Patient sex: M
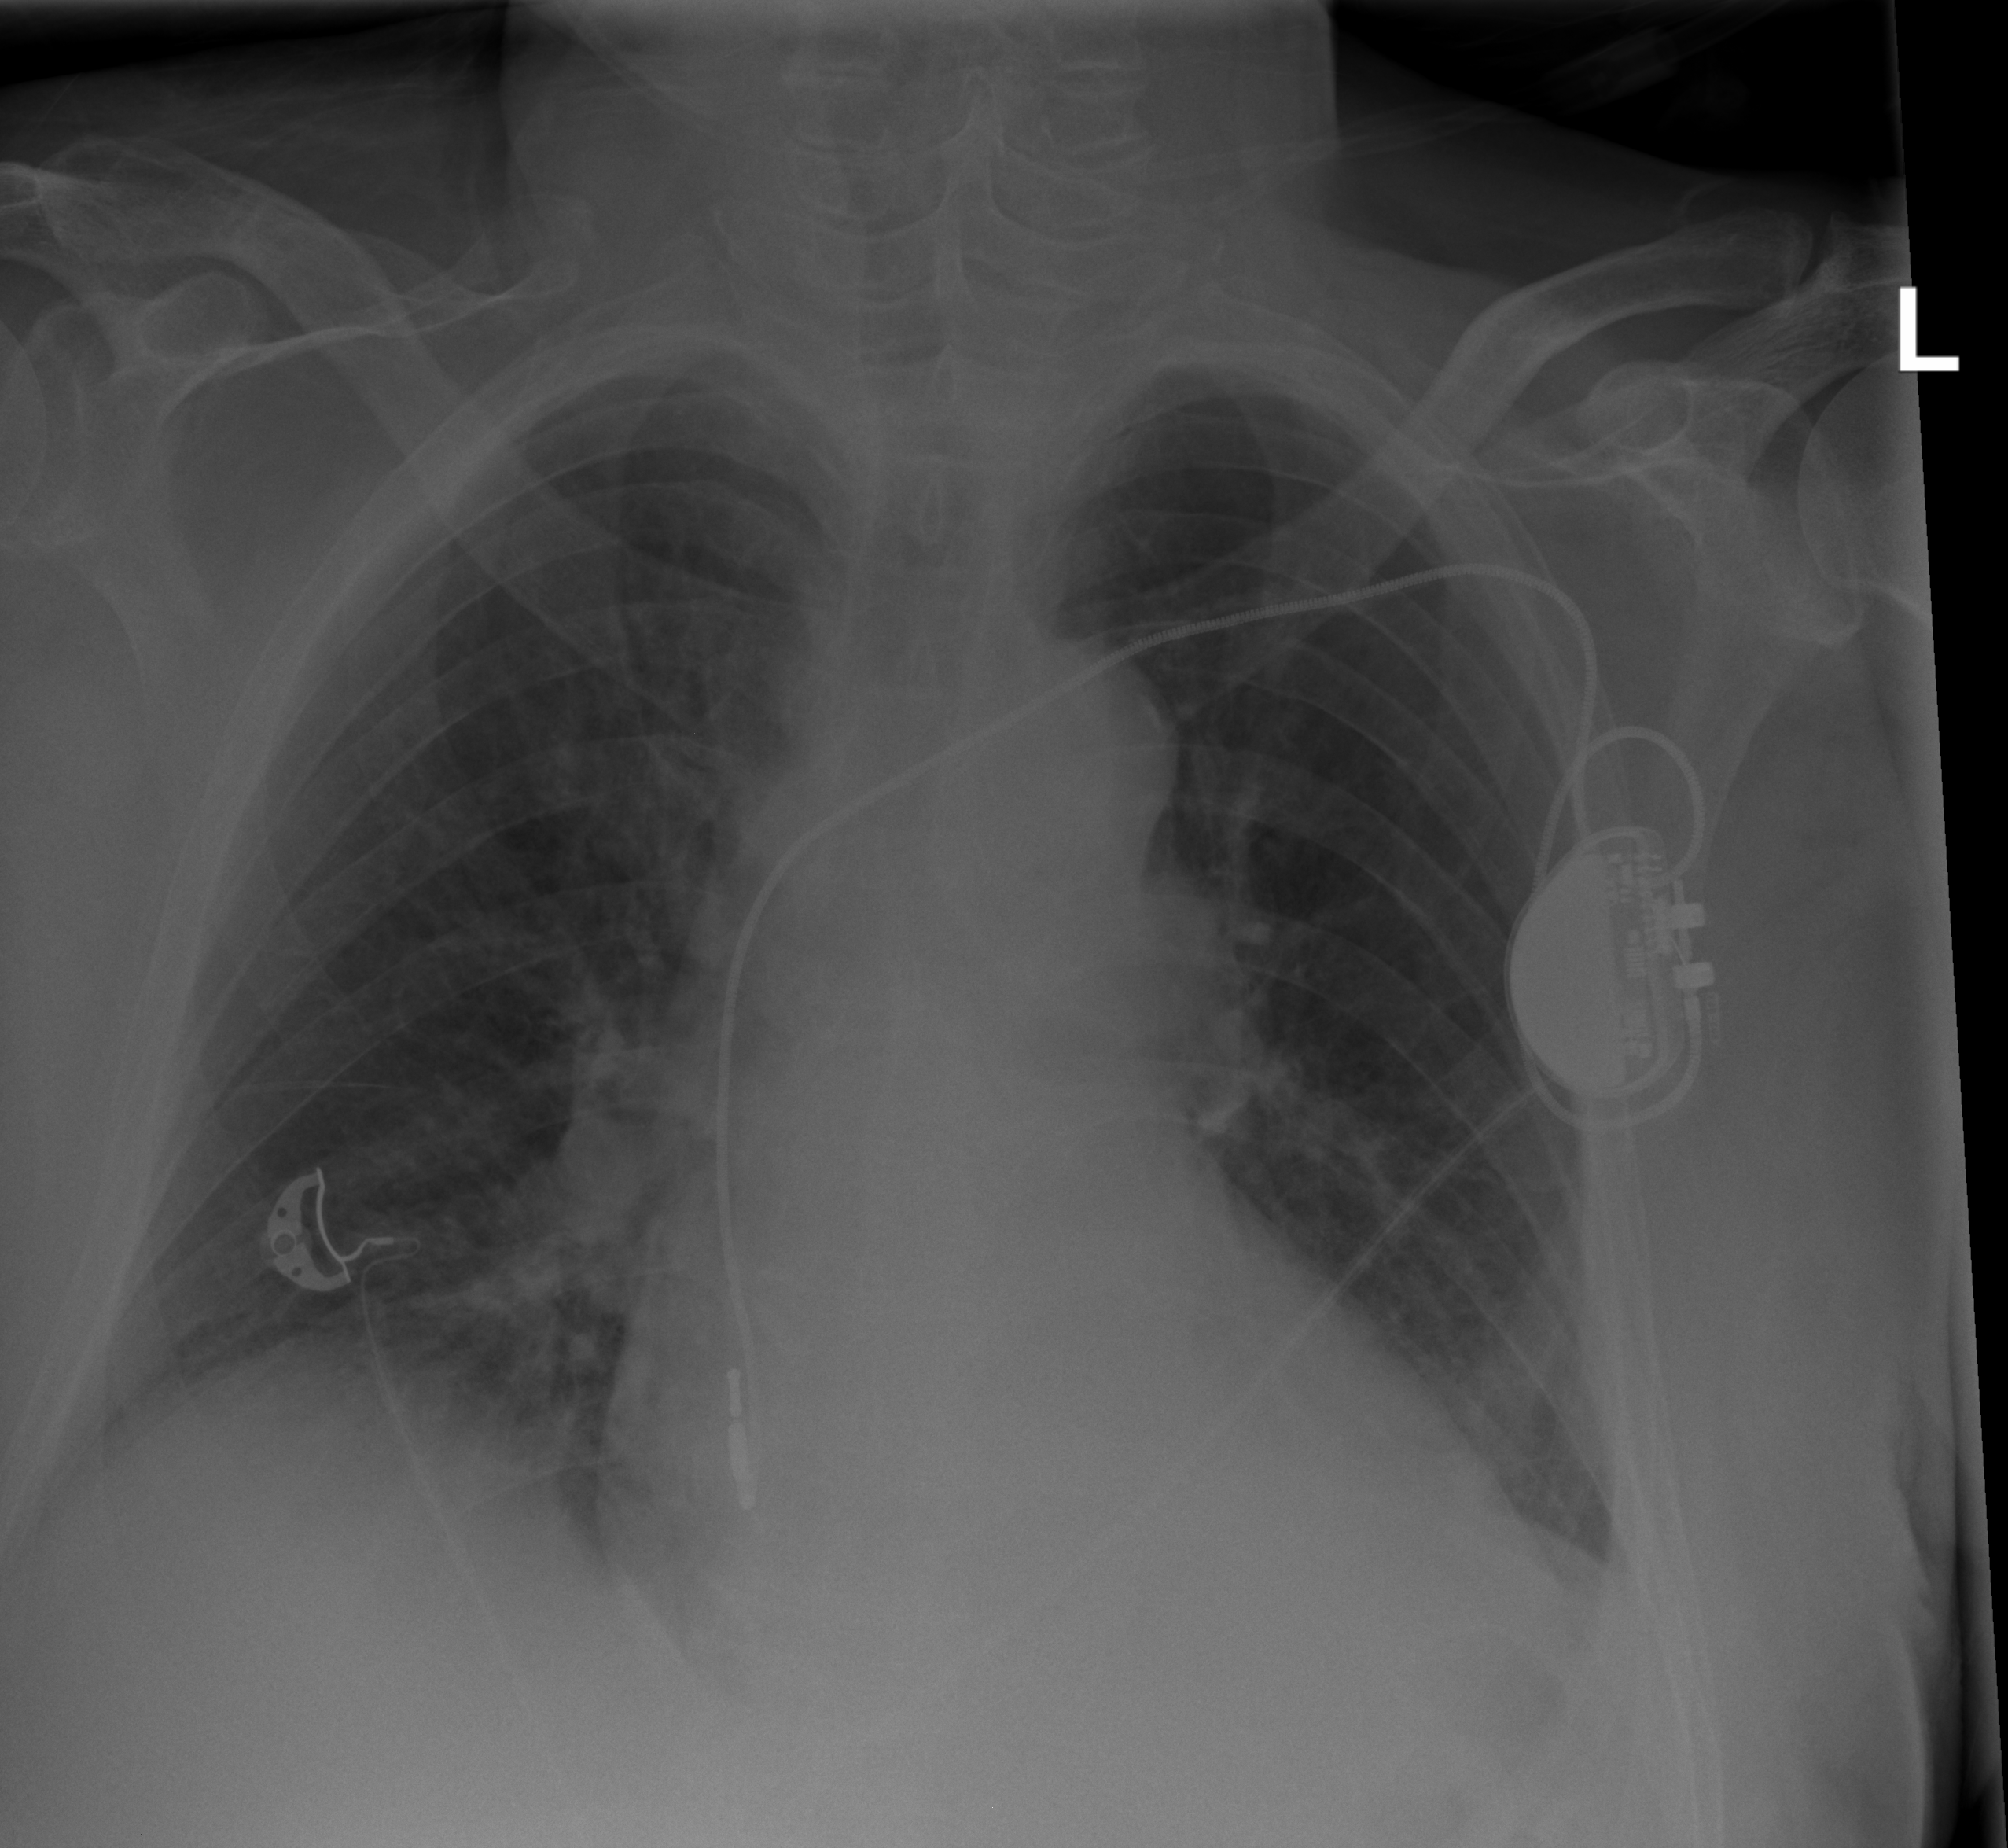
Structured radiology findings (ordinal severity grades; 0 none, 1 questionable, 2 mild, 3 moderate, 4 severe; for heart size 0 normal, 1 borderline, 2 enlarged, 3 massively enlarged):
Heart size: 2
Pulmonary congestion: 2
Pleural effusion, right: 2
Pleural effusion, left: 2
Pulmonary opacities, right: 1
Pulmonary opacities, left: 1
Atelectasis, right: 2
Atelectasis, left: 2